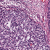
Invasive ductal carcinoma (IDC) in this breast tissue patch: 1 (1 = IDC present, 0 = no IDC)